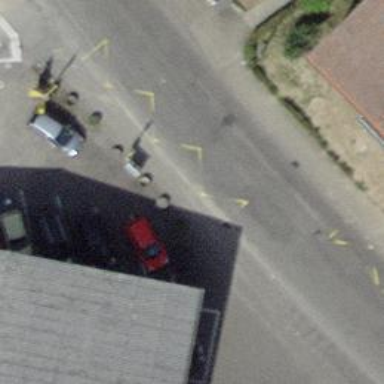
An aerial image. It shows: Bus stop with stop position for public transport.